Aerial crown-view tile of a tropical tree (Barro Colorado Island, Panama), acquired 20240716:
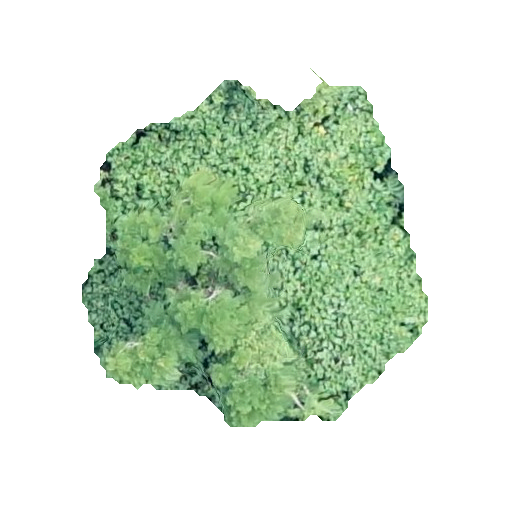
Species: Jacaranda copaia
GBIF accepted scientific name: Jacaranda copaia
Crown area: 139.196 m²